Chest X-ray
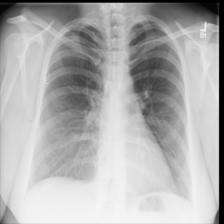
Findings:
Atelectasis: negative
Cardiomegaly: negative
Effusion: negative
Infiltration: negative
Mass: negative
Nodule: negative
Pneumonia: negative
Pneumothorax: negative
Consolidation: negative
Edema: negative
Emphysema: negative
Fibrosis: negative
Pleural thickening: negative
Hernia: negative